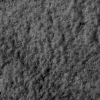
Atmospheric dust classification: not_dusty